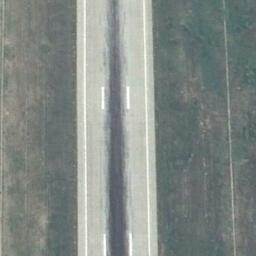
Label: runway